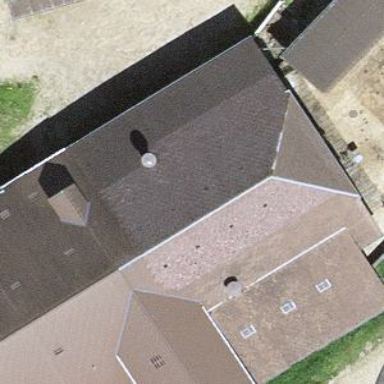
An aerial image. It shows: Farm building.